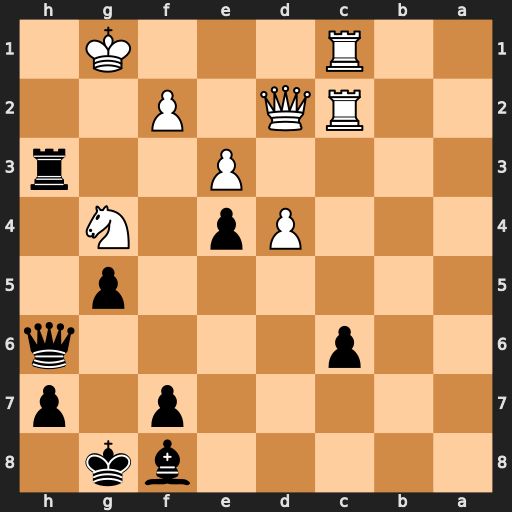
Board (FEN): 5bk1/5p1p/2p4q/6p1/3Pp1N1/4P2r/2RQ1P2/2R3K1
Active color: b
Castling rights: -
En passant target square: -
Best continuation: Rh1+ Kg2 Qh3#